Interaction volume radius: 10 \u00c5
Interaction volume height: 25 \u00c5
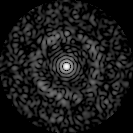
Disorder parameter: 0.8332